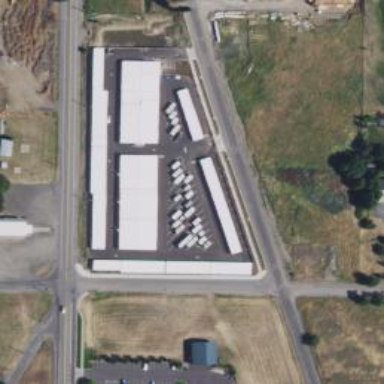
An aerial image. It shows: Commercial area with storage rental shop.